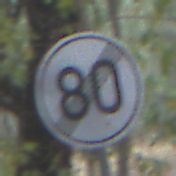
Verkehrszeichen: EndeGeschwindigkeit80
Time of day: SunriseSunset
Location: Outdoor (Nature)
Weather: NotSpecified
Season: Autumn
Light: Natural